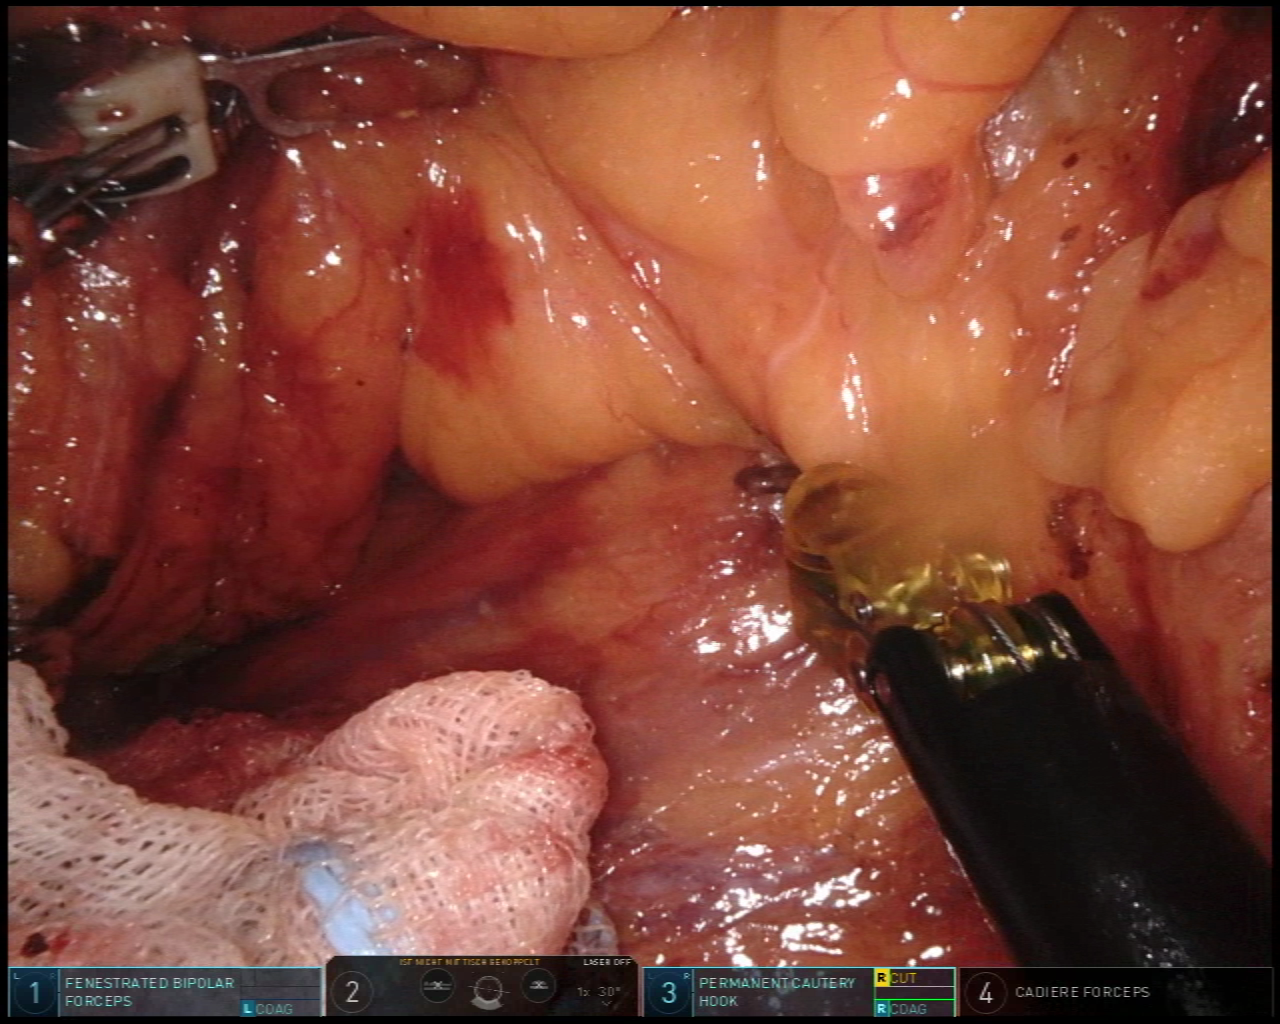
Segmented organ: ureter
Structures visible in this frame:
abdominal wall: no
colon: no
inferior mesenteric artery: no
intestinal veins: no
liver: no
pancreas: no
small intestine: no
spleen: no
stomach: no
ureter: yes
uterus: no
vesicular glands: no